Interaction volume radius: 10 \u00c5
Interaction volume height: 10 \u00c5
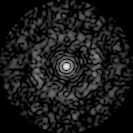
Disorder parameter: 0.8345